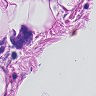
Metastatic tissue present: yes